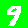
Digit: 9